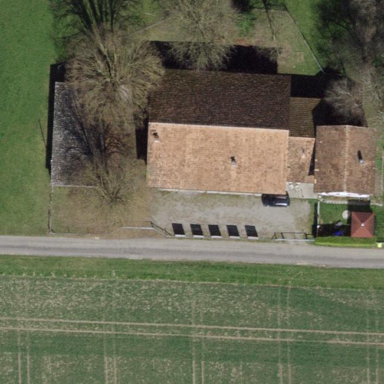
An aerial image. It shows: Farm building.